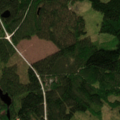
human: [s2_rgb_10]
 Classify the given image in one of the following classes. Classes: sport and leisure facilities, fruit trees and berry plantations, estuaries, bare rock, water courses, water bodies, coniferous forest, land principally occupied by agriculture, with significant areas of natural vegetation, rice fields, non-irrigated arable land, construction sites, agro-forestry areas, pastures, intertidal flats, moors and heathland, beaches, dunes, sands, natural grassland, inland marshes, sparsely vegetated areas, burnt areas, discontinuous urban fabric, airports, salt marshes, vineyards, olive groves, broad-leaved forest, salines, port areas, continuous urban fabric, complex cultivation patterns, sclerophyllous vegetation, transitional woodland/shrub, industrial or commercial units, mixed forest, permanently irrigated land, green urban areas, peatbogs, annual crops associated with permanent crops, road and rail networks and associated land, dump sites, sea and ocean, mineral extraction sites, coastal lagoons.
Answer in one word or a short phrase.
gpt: coniferous forest, mixed forest